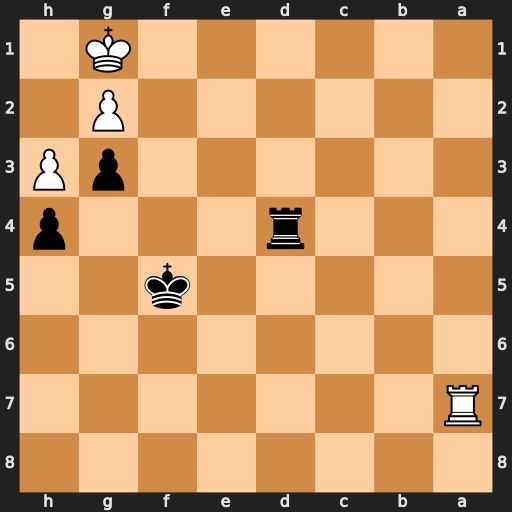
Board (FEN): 8/R7/8/5k2/3r3p/6pP/6P1/6K1
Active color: b
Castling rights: -
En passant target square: -
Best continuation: Rd1#